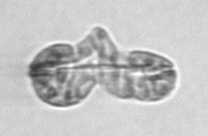
Label: Karenia